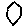
Label: hexagon